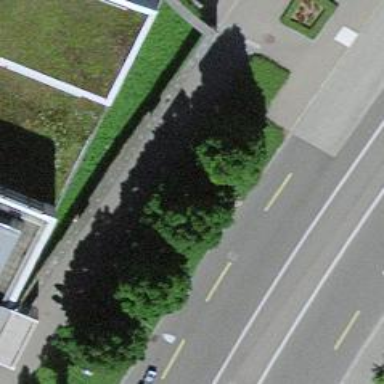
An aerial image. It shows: Avenue lined with broadleaved deciduous trees.